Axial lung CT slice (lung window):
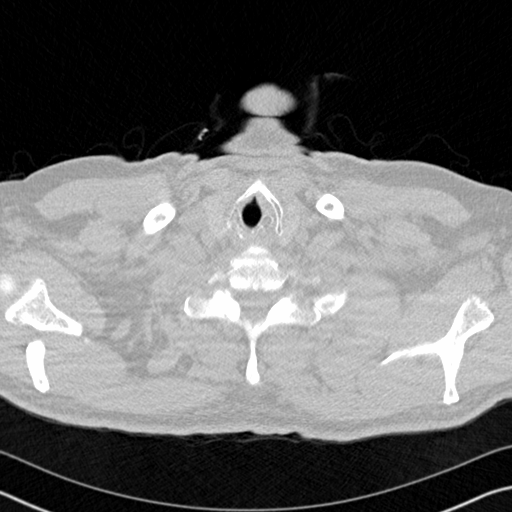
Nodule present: no